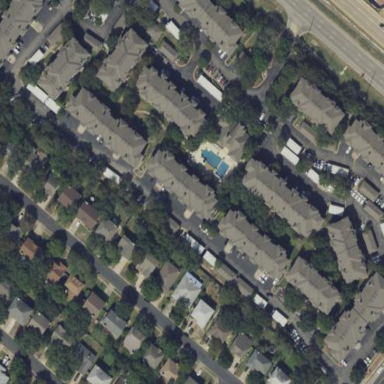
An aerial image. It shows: Residential area with apartments.